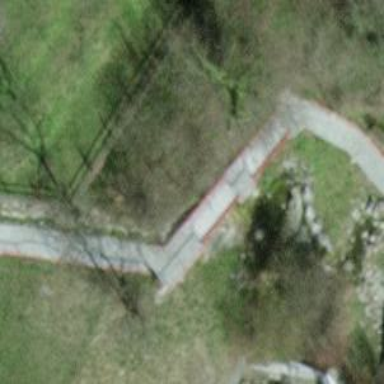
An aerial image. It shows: Steps on sett surface road.